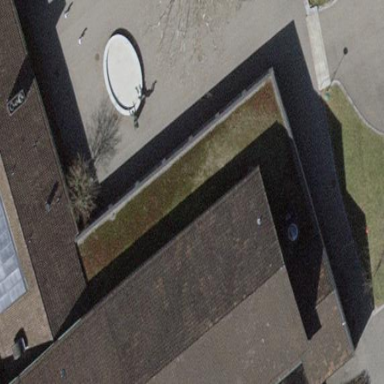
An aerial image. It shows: School building.